Question: When trying to correctly reverse-engineer and decode data on a UART connection, I have arrived at the following conclusions about the format of the data being received.
1. Data is sent in "packets". Each packet is delimited only by time (spaces) between transmissions.
2. Packets are of variable length. The length is specified by the third byte in the sequence.
3. Data is not framed using any special characters or out-of-band signals, but a valid data packet can be (assumed to be) valid, based on the final byte which is a checksum value of the frame.
When using a logic analyzer, it is easy to discern packets. However, feeding the data via UART to a program makes delimiting packets impossible. All received data is enqueued by the operating system. While certain handlers may be added to trigger on data received events, this does not ensure that data available in the OS's uart queue will be a whole packet.
Are there any best practices for separating such data?
Addendum:
My current solution (which has huge overhead and a large error rate):
Starting from the first byte in the queue, try to parse a frame. If the size specified in the frame is larger than 0x20 (there are no packets larger than 32bytes - header and checksum included) then the current "start byte" is considered invalid and dropped, and recoginition continues from the next byte etc)
The other solution I am working on is using a microcontroller to parse the data and frame it properly, either in-band or out-of-band. This is a better solution, as such a time sensitive protocol should require a RTOS. But still, there must be a way to implement this on a normal OS.
Logic Analyzer:

(The first and second byte ARE NOT constant. I have deducted that the first byte is an address (or maybe a timeslot, and the second byte is a packet type).
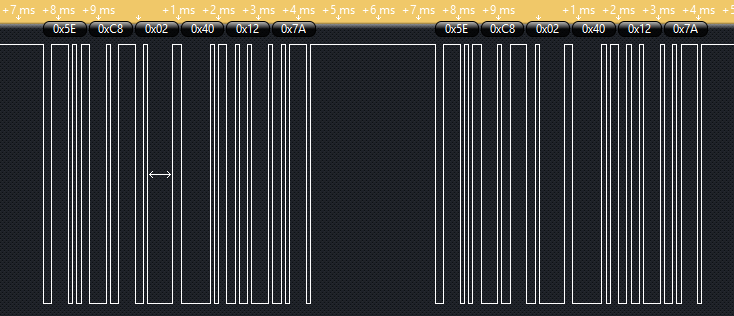
Answer: > The other solution I am working on is using a microcontroller
(Modbus is a serial protocol that seems to also rely on idle time to delimit message frames.)
The best way to detect such gaps is to use a USART/UART that can measure this with hardware at the actual receiver input. Any userspace software solution would be prone to inaccuracy and false events due to latency.
The USARTs in Atmel ARM (and maybe AVR32) SoCs have a "receiver time-out" feature. Each received character restarts this timer. An interrupt can be generated after a specified interval (i.e. when no more characters are received for a while). This timeout could be treated as an End-of-Message event.
From an Atmel datasheet:
> The Receiver Time-out provides support in handling variable-length frames. This feature detects an idle condition on the RXD line. When a time-out is detected, the bit TIMEOUT in the Channel Status Register (US_CSR) rises and can generate an interrupt, thus indicating to the driver an end of frame.
---
A possible software solution would require a (high-resolution) periodic timer that the U(S)ART driver would use to count time intervals between received characters. Using PIO instead of DMA, the driver would have to reset the count_of_intervals as each char is received. When the count exceeds a threshold (i.e. 'count' * 'interval_time' > 'inter_message_gap_time'), then the receiver has been silent too long, indicating an inter-message gap.
Clarification: You would need the HR timer to emulate the receiver time-out as described above.
You do not want to simply measure time intervals between received characters.
That would be prone to a "rotting message" situation whenever the start of the "next" message is somehow delayed, and consequently the "end" of the last received message won't be detected until that "next" message arrives.